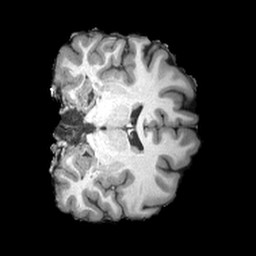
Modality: T1w
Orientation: coronal
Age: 21
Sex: female